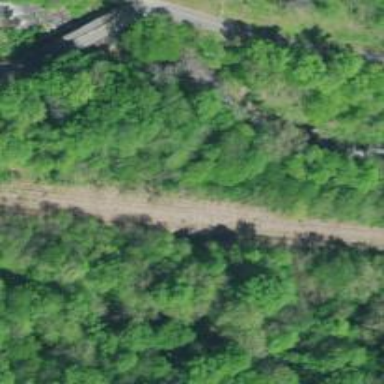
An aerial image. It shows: Disused railway siding.